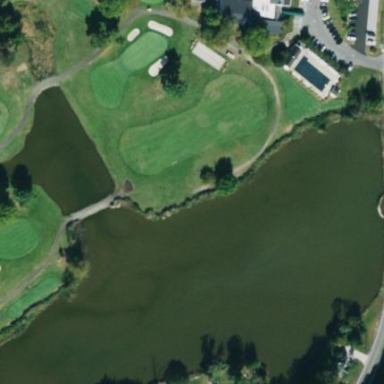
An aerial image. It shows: Rough area on grassy golf course.